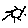
Label: sun